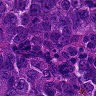
Metastatic tissue present: yes